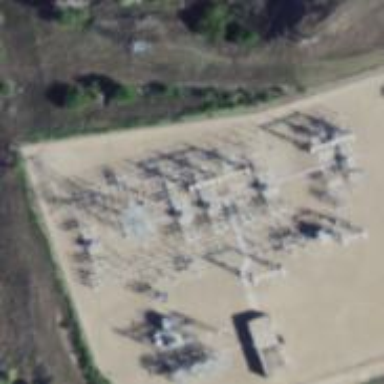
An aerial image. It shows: Lattice structure tower used for power distribution.